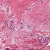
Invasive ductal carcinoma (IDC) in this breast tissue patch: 0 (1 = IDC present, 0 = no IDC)